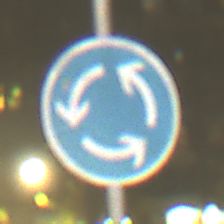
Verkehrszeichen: Kreisverkehr
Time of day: Night
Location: Outdoor (Urban)
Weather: Clear
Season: NotSpecified
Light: Artificial